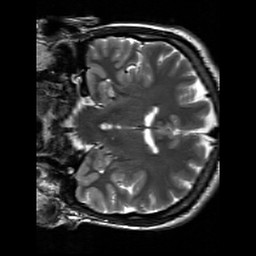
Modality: T2w
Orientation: coronal
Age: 26
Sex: male
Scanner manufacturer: siemens
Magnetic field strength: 3 T
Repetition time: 7 s
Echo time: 0.09 s